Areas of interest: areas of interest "Park and greenspace"
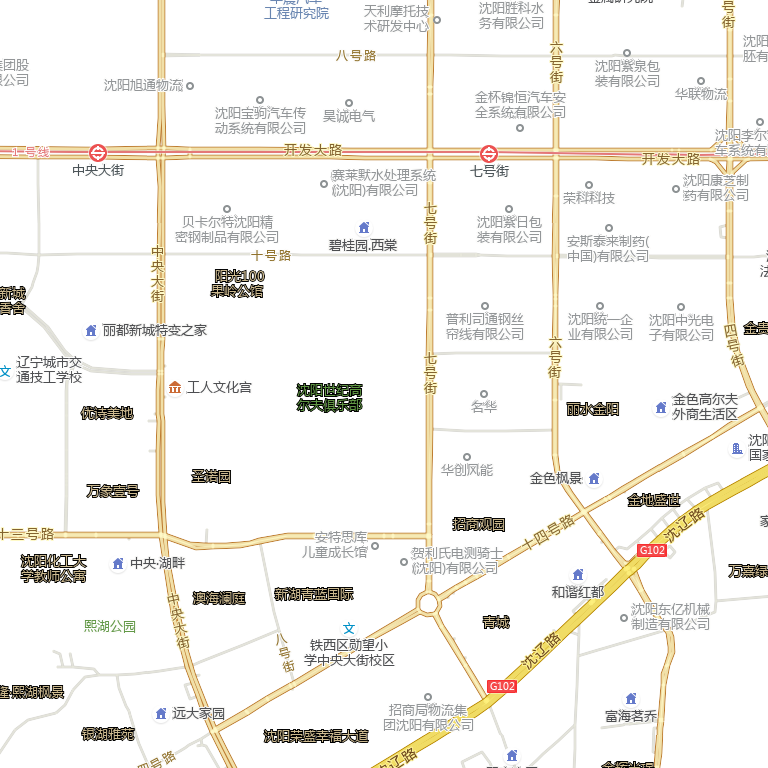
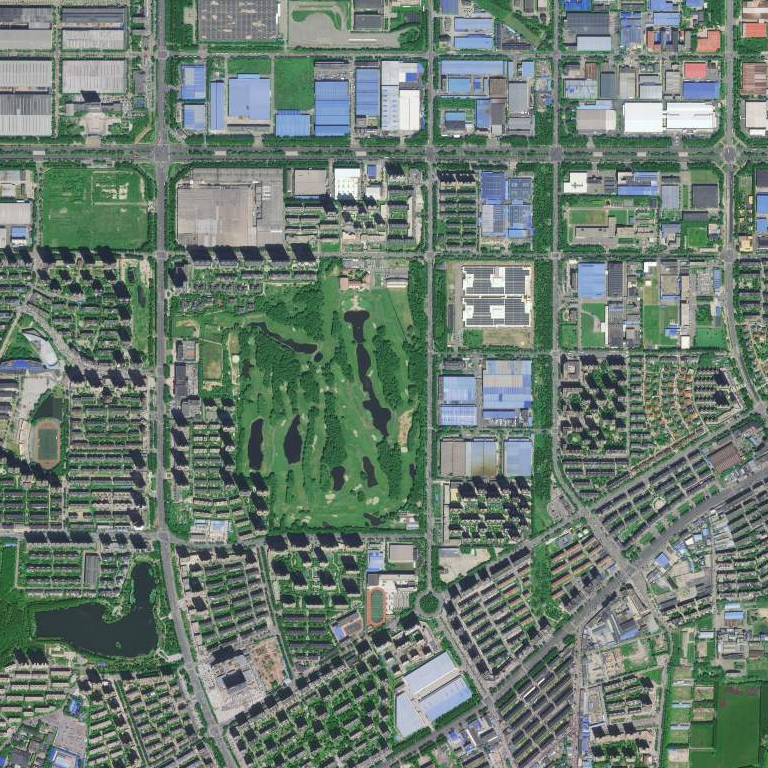